Interaction volume radius: 5 \u00c5
Interaction volume height: 15 \u00c5
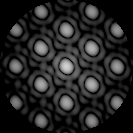
Disorder parameter: 0.01268